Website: crate-barrel
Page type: billing-address
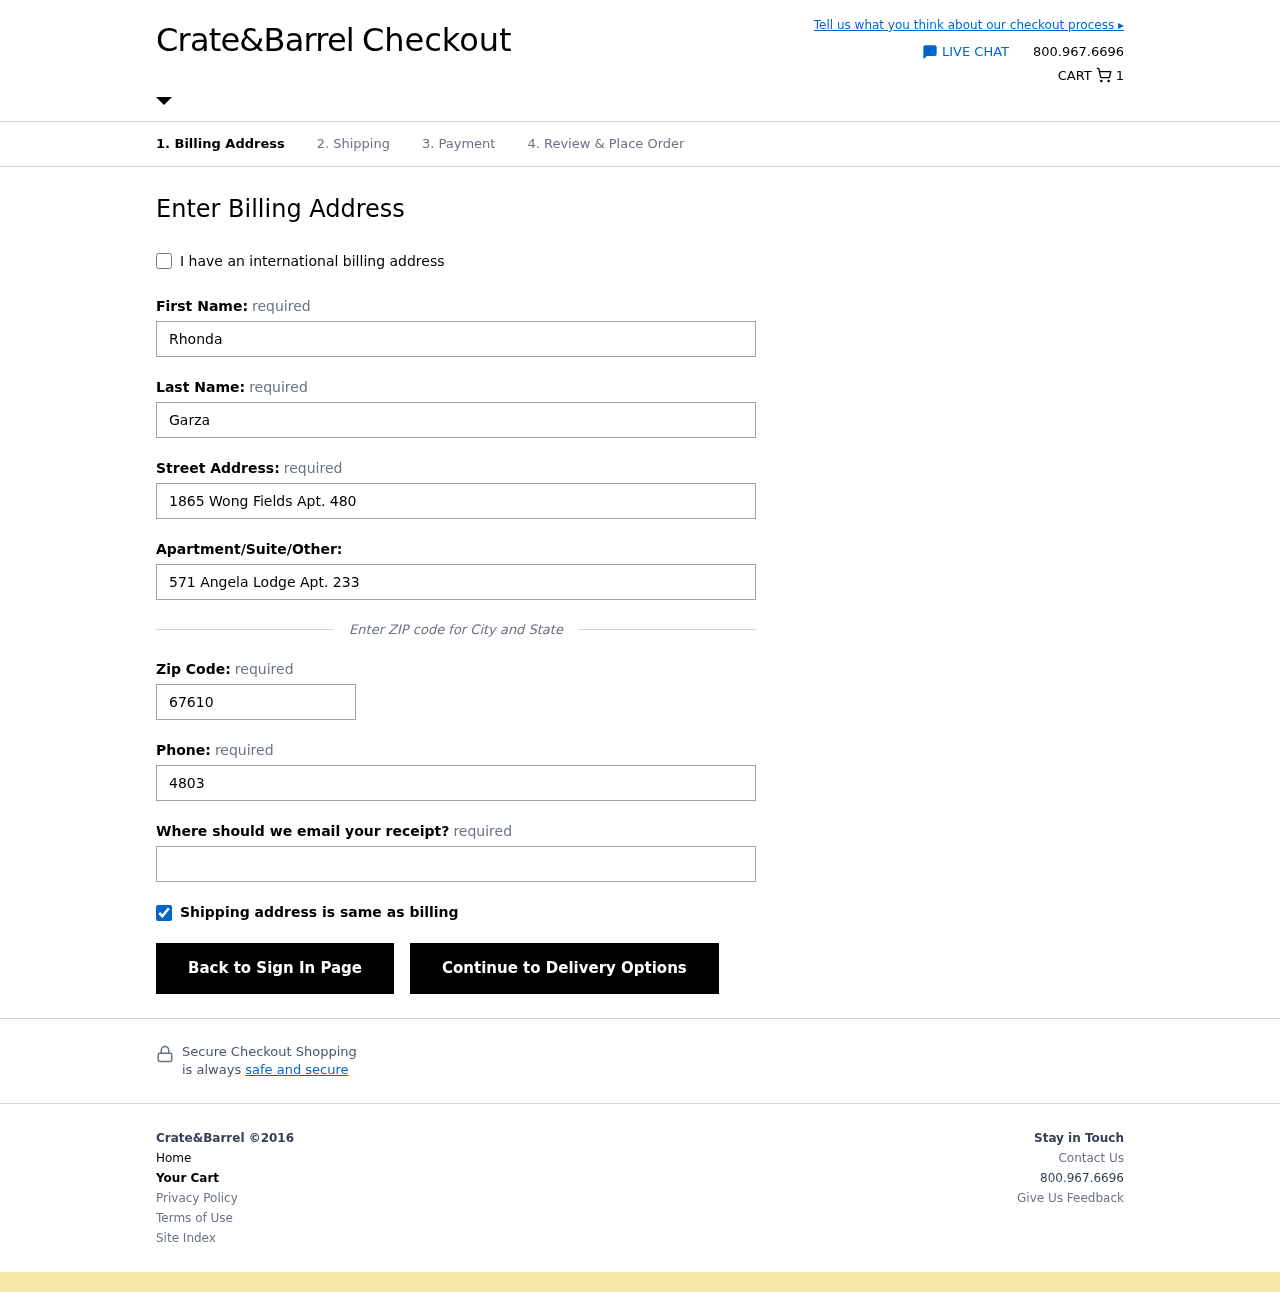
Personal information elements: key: PII_EMAIL
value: rhondagarza@gmail.com
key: PII_FIRSTNAME
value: Rhonda
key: PII_LASTNAME
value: Garza
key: PII_PHONE
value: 4803121893
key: PII_POSTCODE
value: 67610
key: PII_STREET
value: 1865 Wong Fields Apt. 480
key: PII_STREET2
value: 571 Angela Lodge Apt. 233
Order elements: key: ORDER_NUM_ITEMS
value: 1